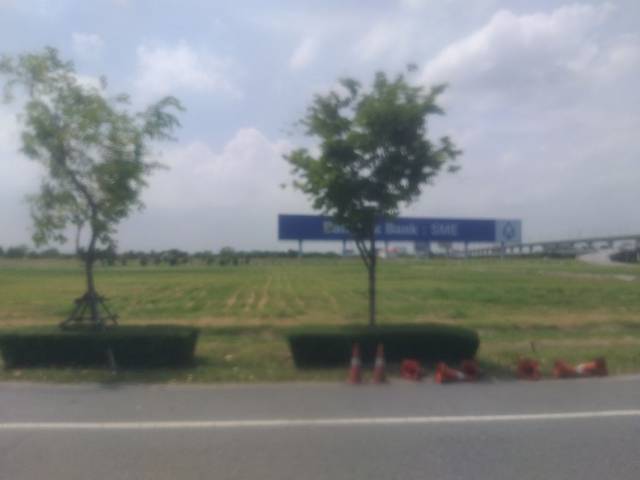
Region: Thailand
Coordinates: 13.714, 100.754